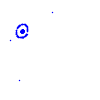
Particle: electron